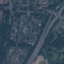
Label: Highway